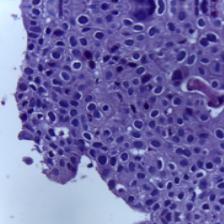
Diagnosis: OSCC